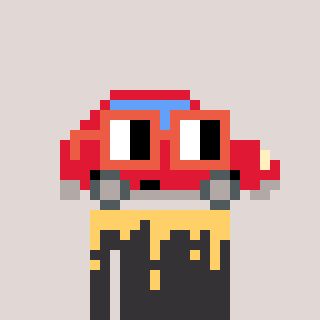
a pixel art character with square orange glasses, a car-shaped head and a grayscale-colored body on a warm background